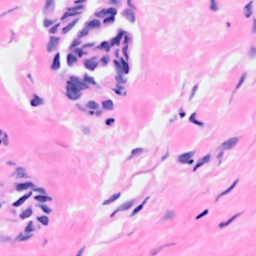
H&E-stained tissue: Breast